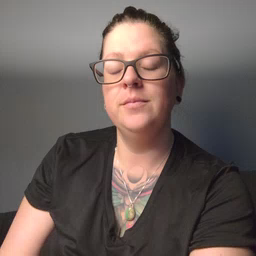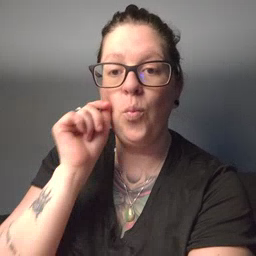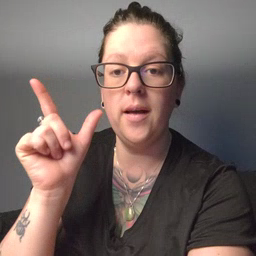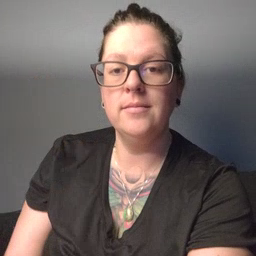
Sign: wake